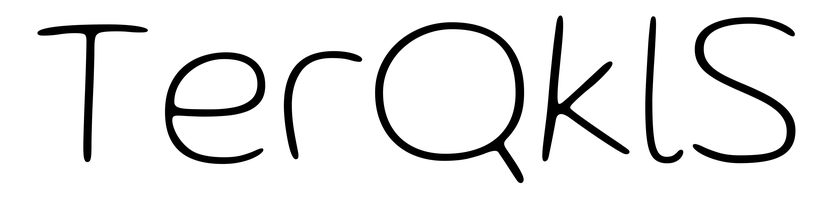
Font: Gluten_Thin